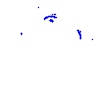
Particle: kaon